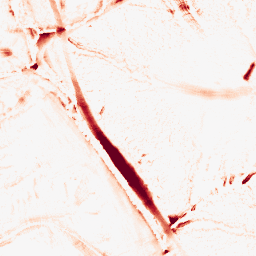
Category: morphological
Decomposition family: morphological_diamond
Decomposition parameters: operation: opening
radius: 15
Upsampling method: bspline
Upsampling parameters: scale: 8
Upsampling scale: 8